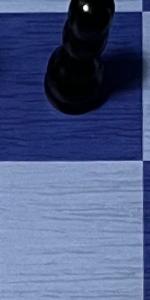
Label: Empty